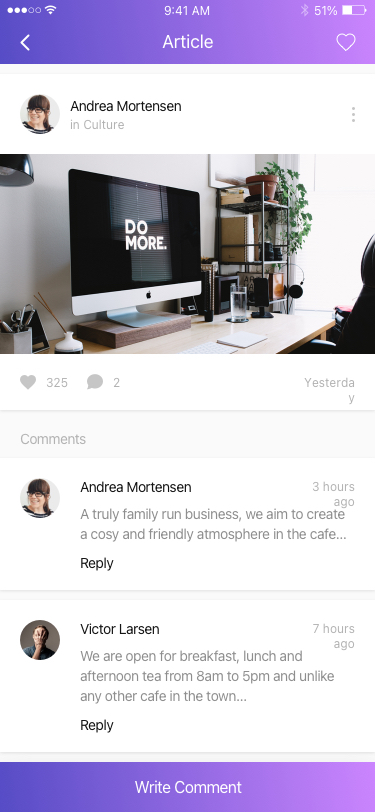
Text in this UI design:
Write Comment
Reply
We are open for breakfast, lunch and afternoon tea from 8am to 5pm and unlike any other cafe in the town…
7 hours ago
Victor Larsen
Reply
A truly family run business, we aim to create a cosy and friendly atmosphere in the cafe…
3 hours ago
Andrea Mortensen
Comments
Yesterday
2
325
Andrea Mortensen
in Culture
Article